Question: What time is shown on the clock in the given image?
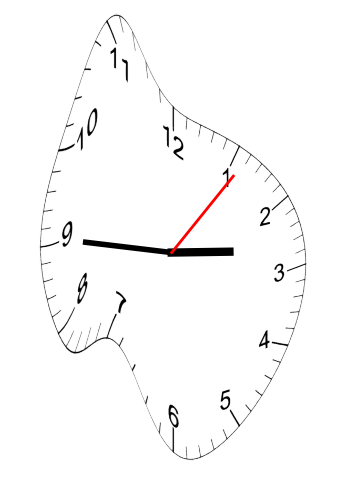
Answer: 02:45:06